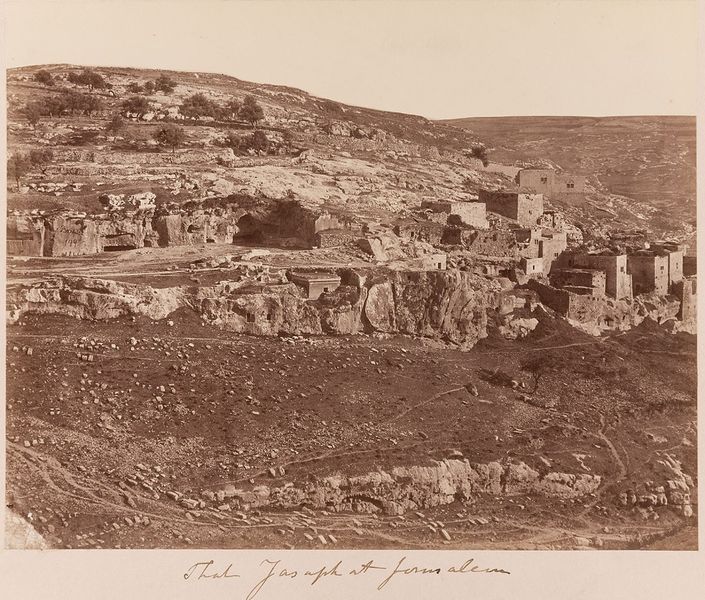
Titel: Tal Josaphat bei Jerusalem
Künstler: Félix Bonfils
Standort: Hamburg
Institution: Museum für Kunst und Gewerbe Hamburg
Schlagwörter: landschaft, tal, foto, fotografie, photographie, photo, karton, anlagen, albumin, landschaftsdarstellung, lichtbild, reisefotografie, schwarzweißpositivverfahren, silbersalzverfahren, schwarzweißfotografie, reisephotographie, albuminpapier, kidrontal, josaphat